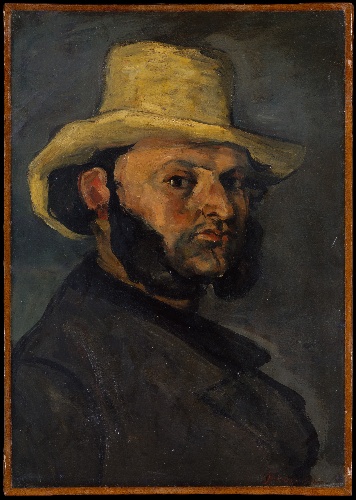
Title: Gustave Boyer (b. 1840) in a Straw Hat
Artist: Paul Cézanne
Artist bio: French, Aix-en-Provence 1839–1906 Aix-en-Provence
Date: 1870–71
Object type: Painting
Classification: Paintings
Medium: Oil on paper, laid down on canvas
Dimensions: 21 5/8 x 15 1/4 in. (54.9 x 38.7 cm)
Department: European Paintings
Credit line: H. O. Havemeyer Collection, Bequest of Mrs. H. O. Havemeyer, 1929
Accession year: 1929
Repository: Metropolitan Museum of Art, New York, NY
Tags: Men|Portraits